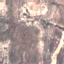
Land use / land cover: HerbaceousVegetation